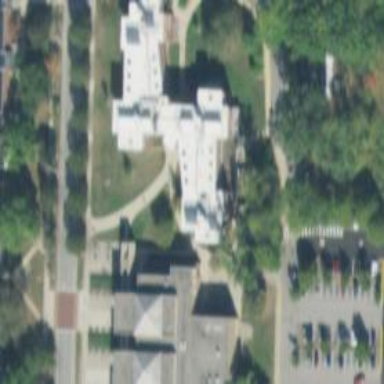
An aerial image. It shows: College building.